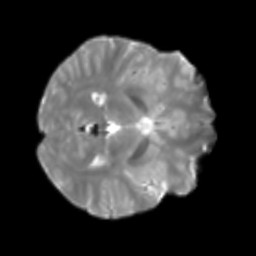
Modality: T2w
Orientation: axial
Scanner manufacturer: siemens
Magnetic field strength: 3 T
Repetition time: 4 s
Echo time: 0.0594 s